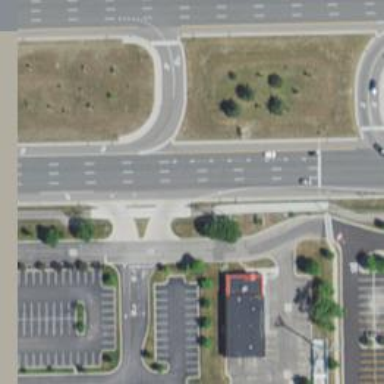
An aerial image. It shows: Footway that serves as traffic island.